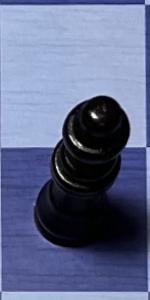
Label: Queen_Black